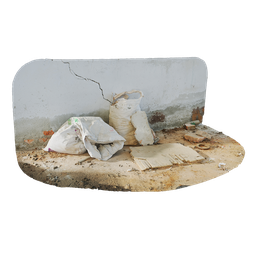
Label: architecture